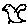
Label: bird